Interaction volume radius: 5 \u00c5
Interaction volume height: 20 \u00c5
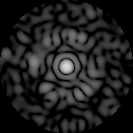
Disorder parameter: 0.8585